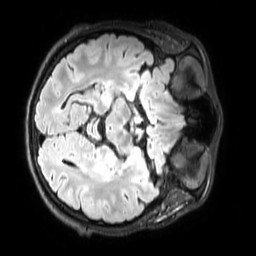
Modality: FLAIR
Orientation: axial
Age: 25
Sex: male
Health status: healthy
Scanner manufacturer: philips
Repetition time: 4.8 s
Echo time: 0.2812 s